Interaction volume radius: 5 \u00c5
Interaction volume height: 20 \u00c5
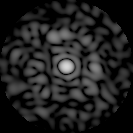
Disorder parameter: 0.8798